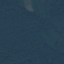
Label: Forest